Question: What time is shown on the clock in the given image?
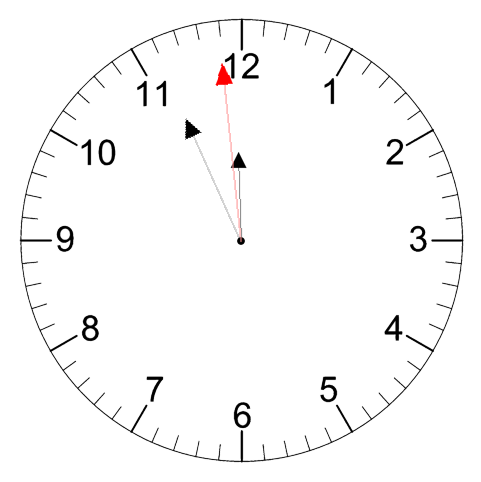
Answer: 11:55:59